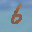
Label: 6